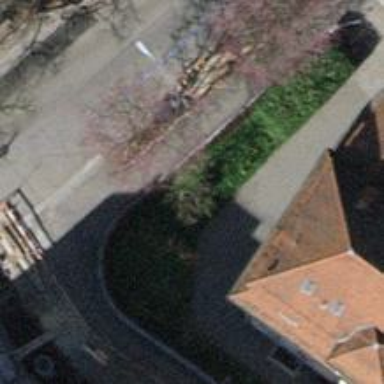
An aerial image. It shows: Tree-lined avenue.